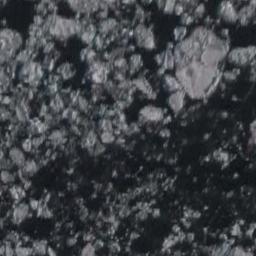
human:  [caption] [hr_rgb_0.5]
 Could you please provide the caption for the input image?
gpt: The sea is surrounded by sea ice .

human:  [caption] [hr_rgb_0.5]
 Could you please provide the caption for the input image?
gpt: There are many ice on the dark blue sea .

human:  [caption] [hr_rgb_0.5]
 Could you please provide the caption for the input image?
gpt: A lot of sea ice of different sizes and thickness gathers together and the color of the seawater is deep blue .

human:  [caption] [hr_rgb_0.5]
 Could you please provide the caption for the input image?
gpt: Countless ice cubes of all sizes are closely connected into a large piece floating on the deep blue sea .

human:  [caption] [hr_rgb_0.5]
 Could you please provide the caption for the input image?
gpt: There are many pieces of sea ice .